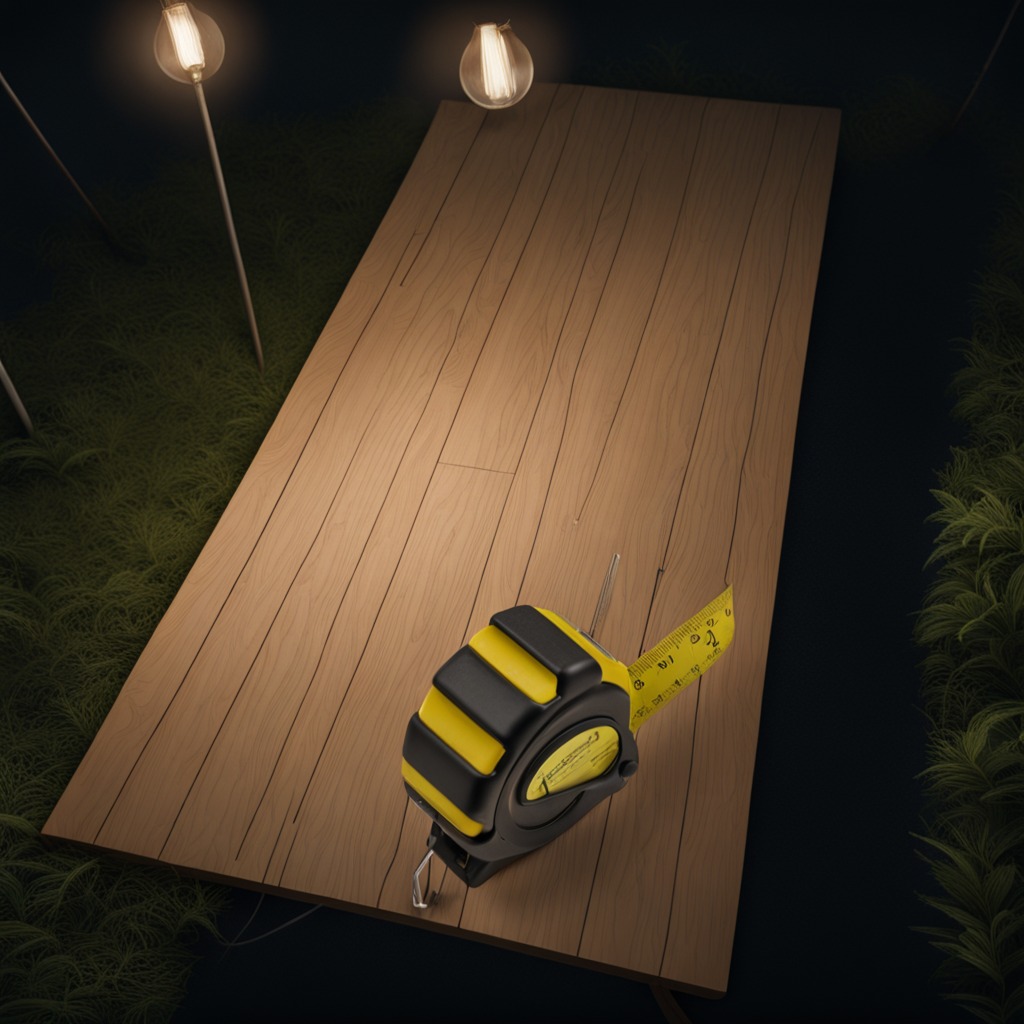
A measuring tape is lying on the wooden table inside a jungle field workshop tent at night dim ambient light soft shadows worn but